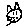
Label: cat